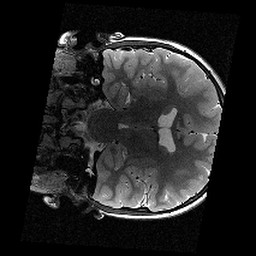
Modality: T2w
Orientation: coronal
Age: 9
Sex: male
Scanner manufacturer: siemens
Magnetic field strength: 3 T
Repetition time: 9.23 s
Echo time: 0.067 s